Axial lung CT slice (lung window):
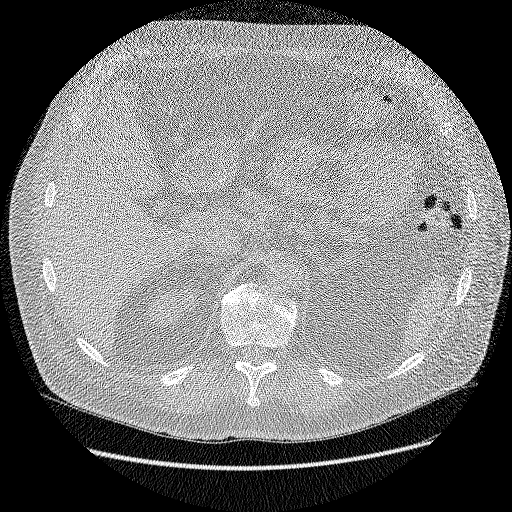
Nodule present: no